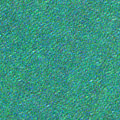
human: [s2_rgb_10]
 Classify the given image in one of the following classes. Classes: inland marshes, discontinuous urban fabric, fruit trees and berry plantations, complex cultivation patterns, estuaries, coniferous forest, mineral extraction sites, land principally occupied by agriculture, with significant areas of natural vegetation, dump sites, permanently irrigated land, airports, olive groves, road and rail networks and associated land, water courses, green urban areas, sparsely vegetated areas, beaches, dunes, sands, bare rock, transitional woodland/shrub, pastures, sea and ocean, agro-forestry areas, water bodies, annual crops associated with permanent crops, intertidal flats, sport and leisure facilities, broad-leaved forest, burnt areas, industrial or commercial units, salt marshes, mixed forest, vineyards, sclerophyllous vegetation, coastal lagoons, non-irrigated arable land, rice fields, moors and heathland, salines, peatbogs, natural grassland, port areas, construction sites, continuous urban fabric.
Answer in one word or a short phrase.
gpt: sea and ocean